Interaction volume radius: 5 \u00c5
Interaction volume height: 30 \u00c5
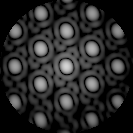
Disorder parameter: 0.01738